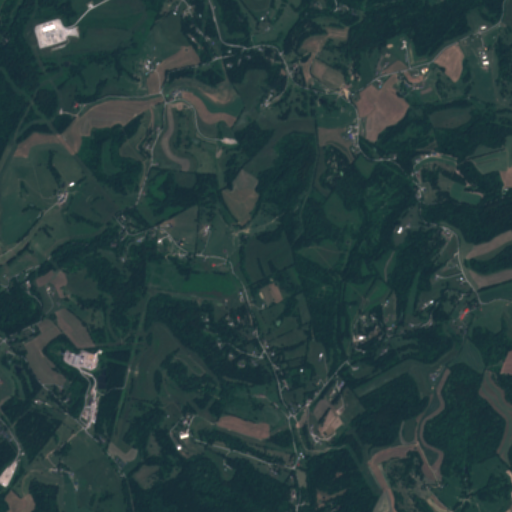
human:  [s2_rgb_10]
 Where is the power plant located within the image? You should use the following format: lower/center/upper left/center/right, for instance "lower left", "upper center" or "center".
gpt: There is no power plant in the image.